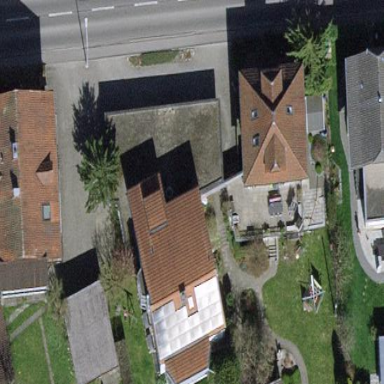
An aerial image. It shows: Building with tiled roof.